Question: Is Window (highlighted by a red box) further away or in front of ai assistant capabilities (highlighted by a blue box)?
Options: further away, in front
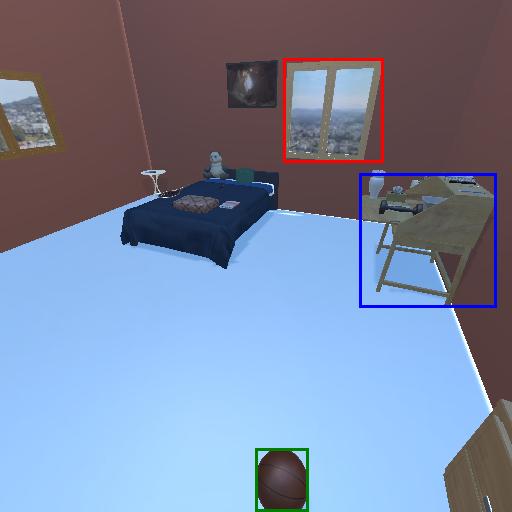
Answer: further away